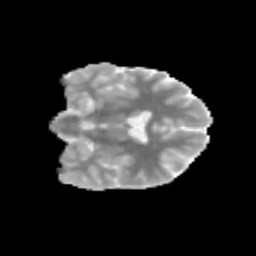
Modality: MD
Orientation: coronal
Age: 12
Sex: female
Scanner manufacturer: siemens
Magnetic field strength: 3 T
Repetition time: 3.8 s
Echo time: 0.07 s